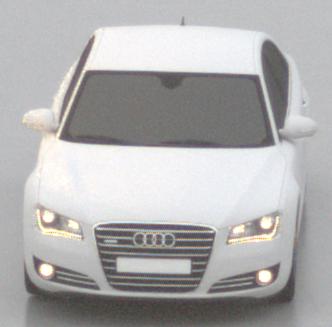
Make: Audi
Model: A8 D4
Model produced from: 2009
Model produced until: 2017
Doors: 4
Color: white
Road condition: wet road
Daytime: sunrise or sunset
Contrast: low contrast